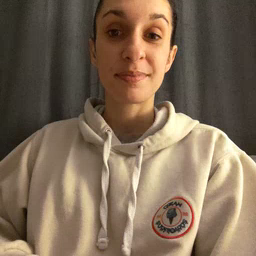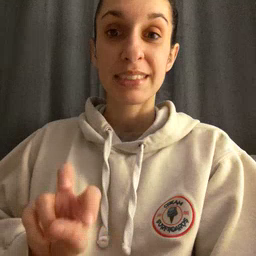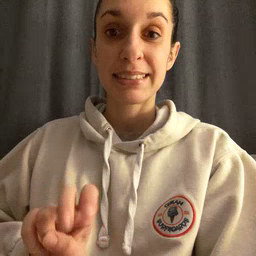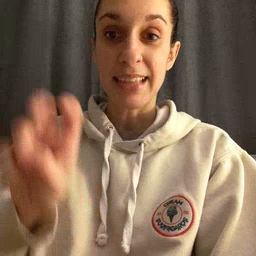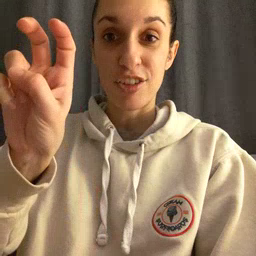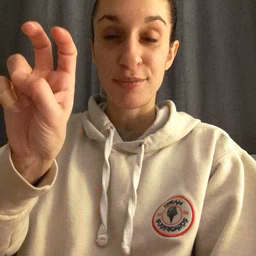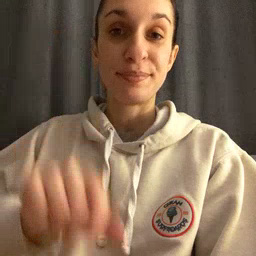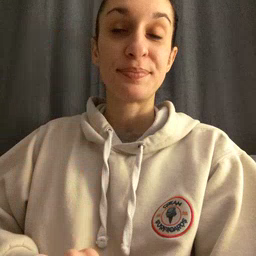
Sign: stairs